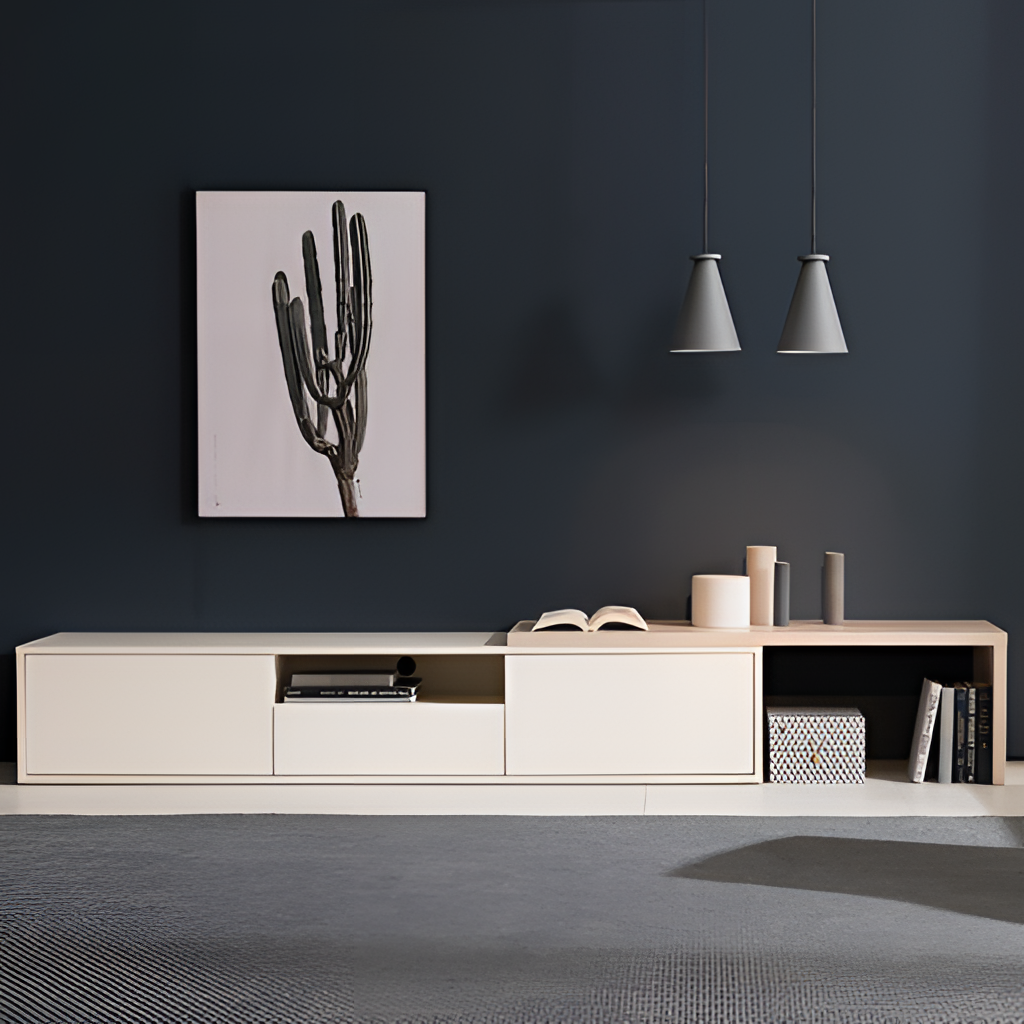
cream wood TV console, living room, carpet flooring, with low pile pattern, modern, paint wallpaper, with solid pattern